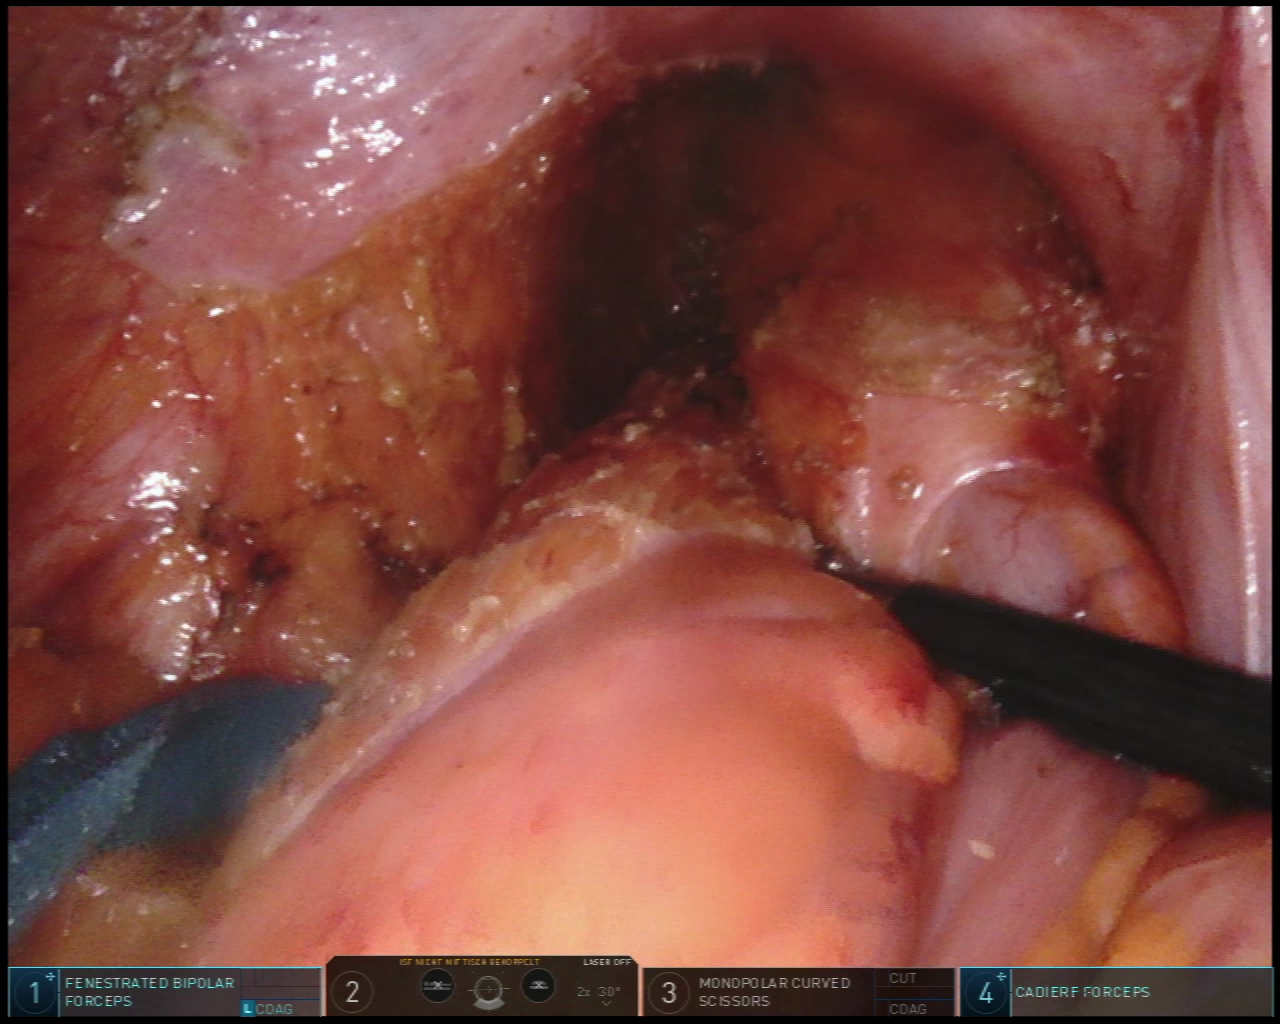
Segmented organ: ureter
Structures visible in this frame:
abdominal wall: yes
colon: yes
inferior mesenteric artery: no
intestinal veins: no
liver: no
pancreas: no
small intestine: no
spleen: no
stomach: no
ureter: yes
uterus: no
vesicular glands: no